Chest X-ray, AP view. Patient: 67 years old, sex M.
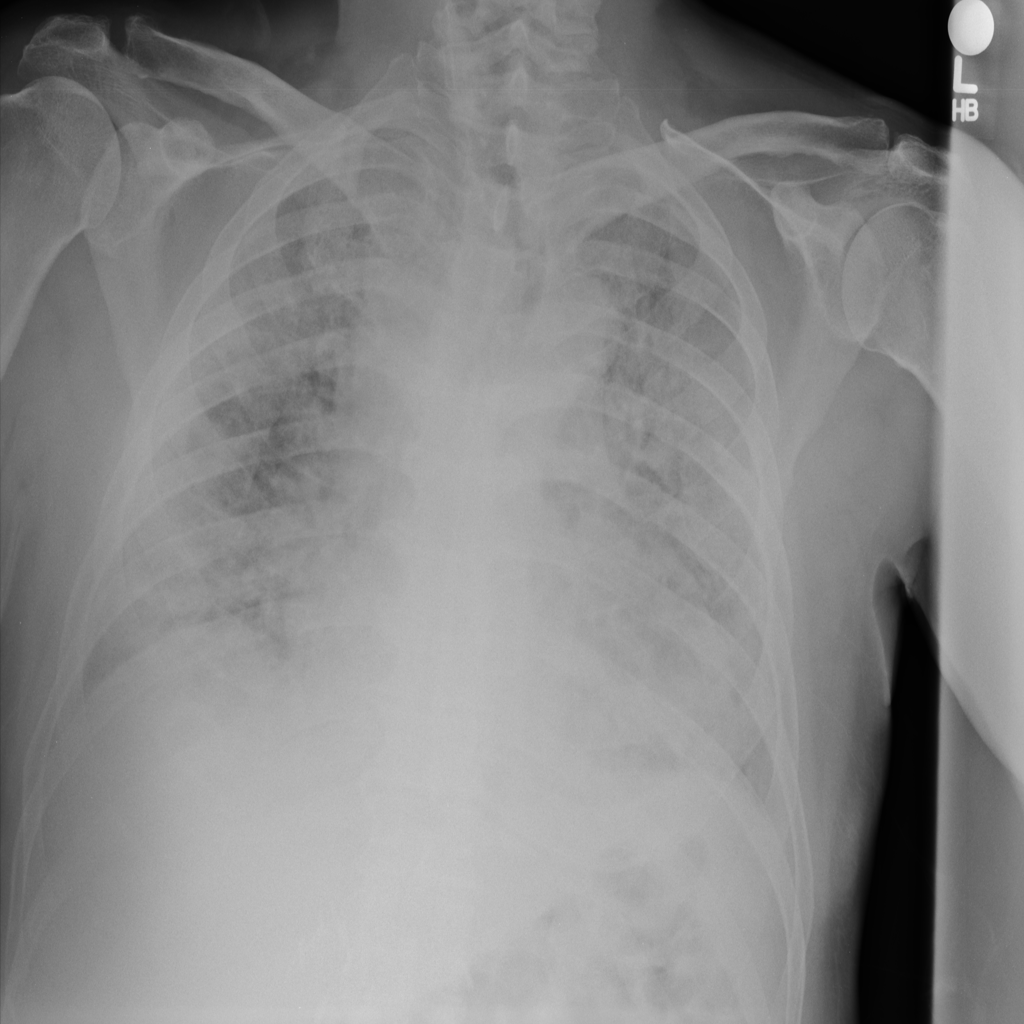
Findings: No Finding